Question: The following code:
'''
# in ipython notebook, enable inline plotting with:
# %pylab inline --no-import-all
import matplotlib.pyplot as plt
# create some circles
circle1 = plt.Circle((-.5,0), 1, color='r', alpha=.2)
circle2 = plt.Circle(( .5,0), 1, color='b', alpha=.2)
# add them to the plot (bad form to use ;, but saving space)
# and control the display a bit
ax = plt.gca()
ax.add_artist(circle1); ax.add_artist(circle2)
ax.set_xlim(-2, 2); ax.set_ylim(-2, 2)
ax.set_aspect('equal')
# display it
plt.plot()
'''
Produces the following plot:

I would like to specify the colors of the four regions (1) the background (currently white), (2 and 3) each individual event (the non-overlapping areas, currently blue and red), and (4) the intersection event (currently blended to purple). For example, I might color them red, green, blue, yellow -or- I might give them four different, precisely specified grayscale values (the later is more likely). [The colors will be generated based on characteristics of the underlying data.]
I specifically do not want to use alpha blending to "infer" a color in the intersection. I need to explicitly control the colors of all four regions.
I can think of a few strategies to solve this:
- -
Thanks!
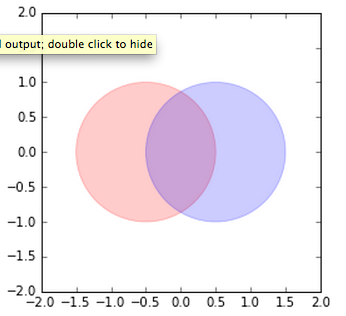
Answer: I'm not 100% sure but I think 'matplotlib' does not have the functionality to intersect polygons. But you could use <URL>:
'''
import shapely.geometry as sg
import matplotlib.pyplot as plt
import descartes
# create the circles with shapely
a = sg.Point(-.5,0).buffer(1.)
b = sg.Point(0.5,0).buffer(1.)
# compute the 3 parts
left = a.difference(b)
right = b.difference(a)
middle = a.intersection(b)
# use descartes to create the matplotlib patches
ax = plt.gca()
ax.add_patch(descartes.PolygonPatch(left, fc='b', ec='k', alpha=0.2))
ax.add_patch(descartes.PolygonPatch(right, fc='r', ec='k', alpha=0.2))
ax.add_patch(descartes.PolygonPatch(middle, fc='g', ec='k', alpha=0.2))
# control display
ax.set_xlim(-2, 2); ax.set_ylim(-2, 2)
ax.set_aspect('equal')
plt.show()
'''